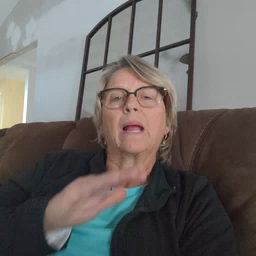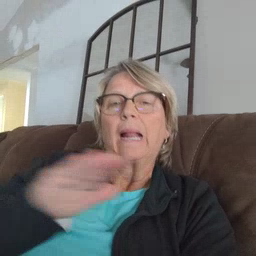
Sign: clean